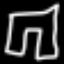
Label: pants